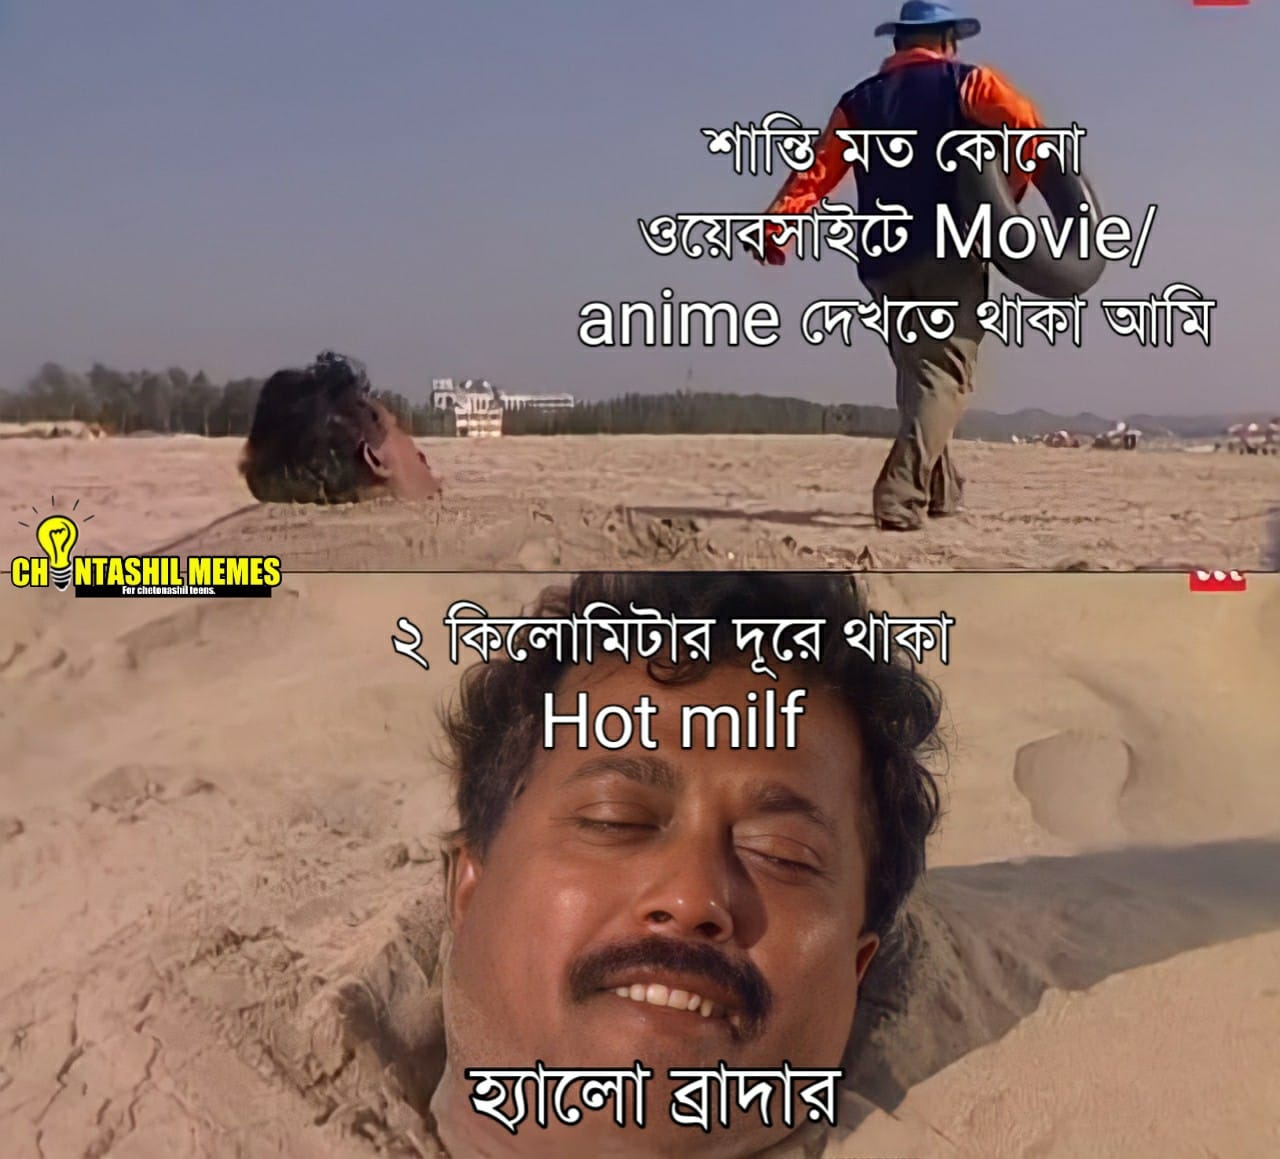
Caption: শান্তি মত কোনো ওয়েবসাইটে  Movie/ anime দেখতে থাকা আমি    ২ কিলোমিটার দূরে থাকা  Hot milf   হ্যালো ব্রাদার
Label: hate